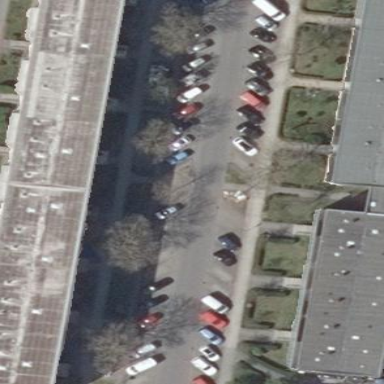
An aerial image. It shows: Parking area.